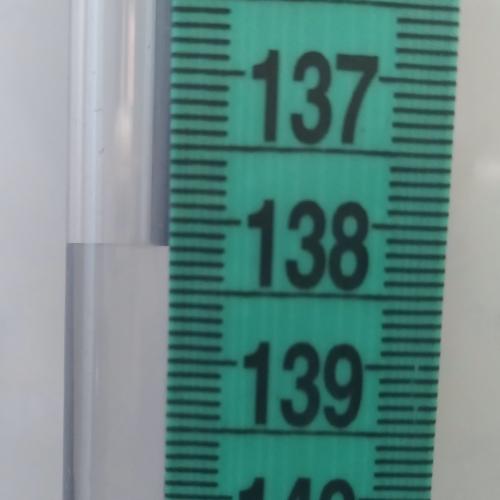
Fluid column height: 138.2 cm